The image is a wavelet scalogram (time versus scale/frequency) of a rolling-element bearing's vibration signal. Based on the visible evidence, which condition applies: normal, inner_race, outer_race, ball?
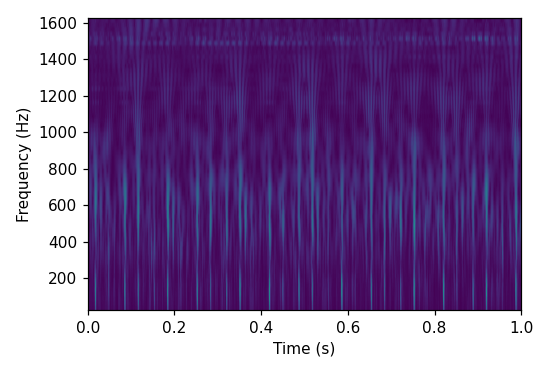
Answer: inner_race